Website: apple
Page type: customer-info-address
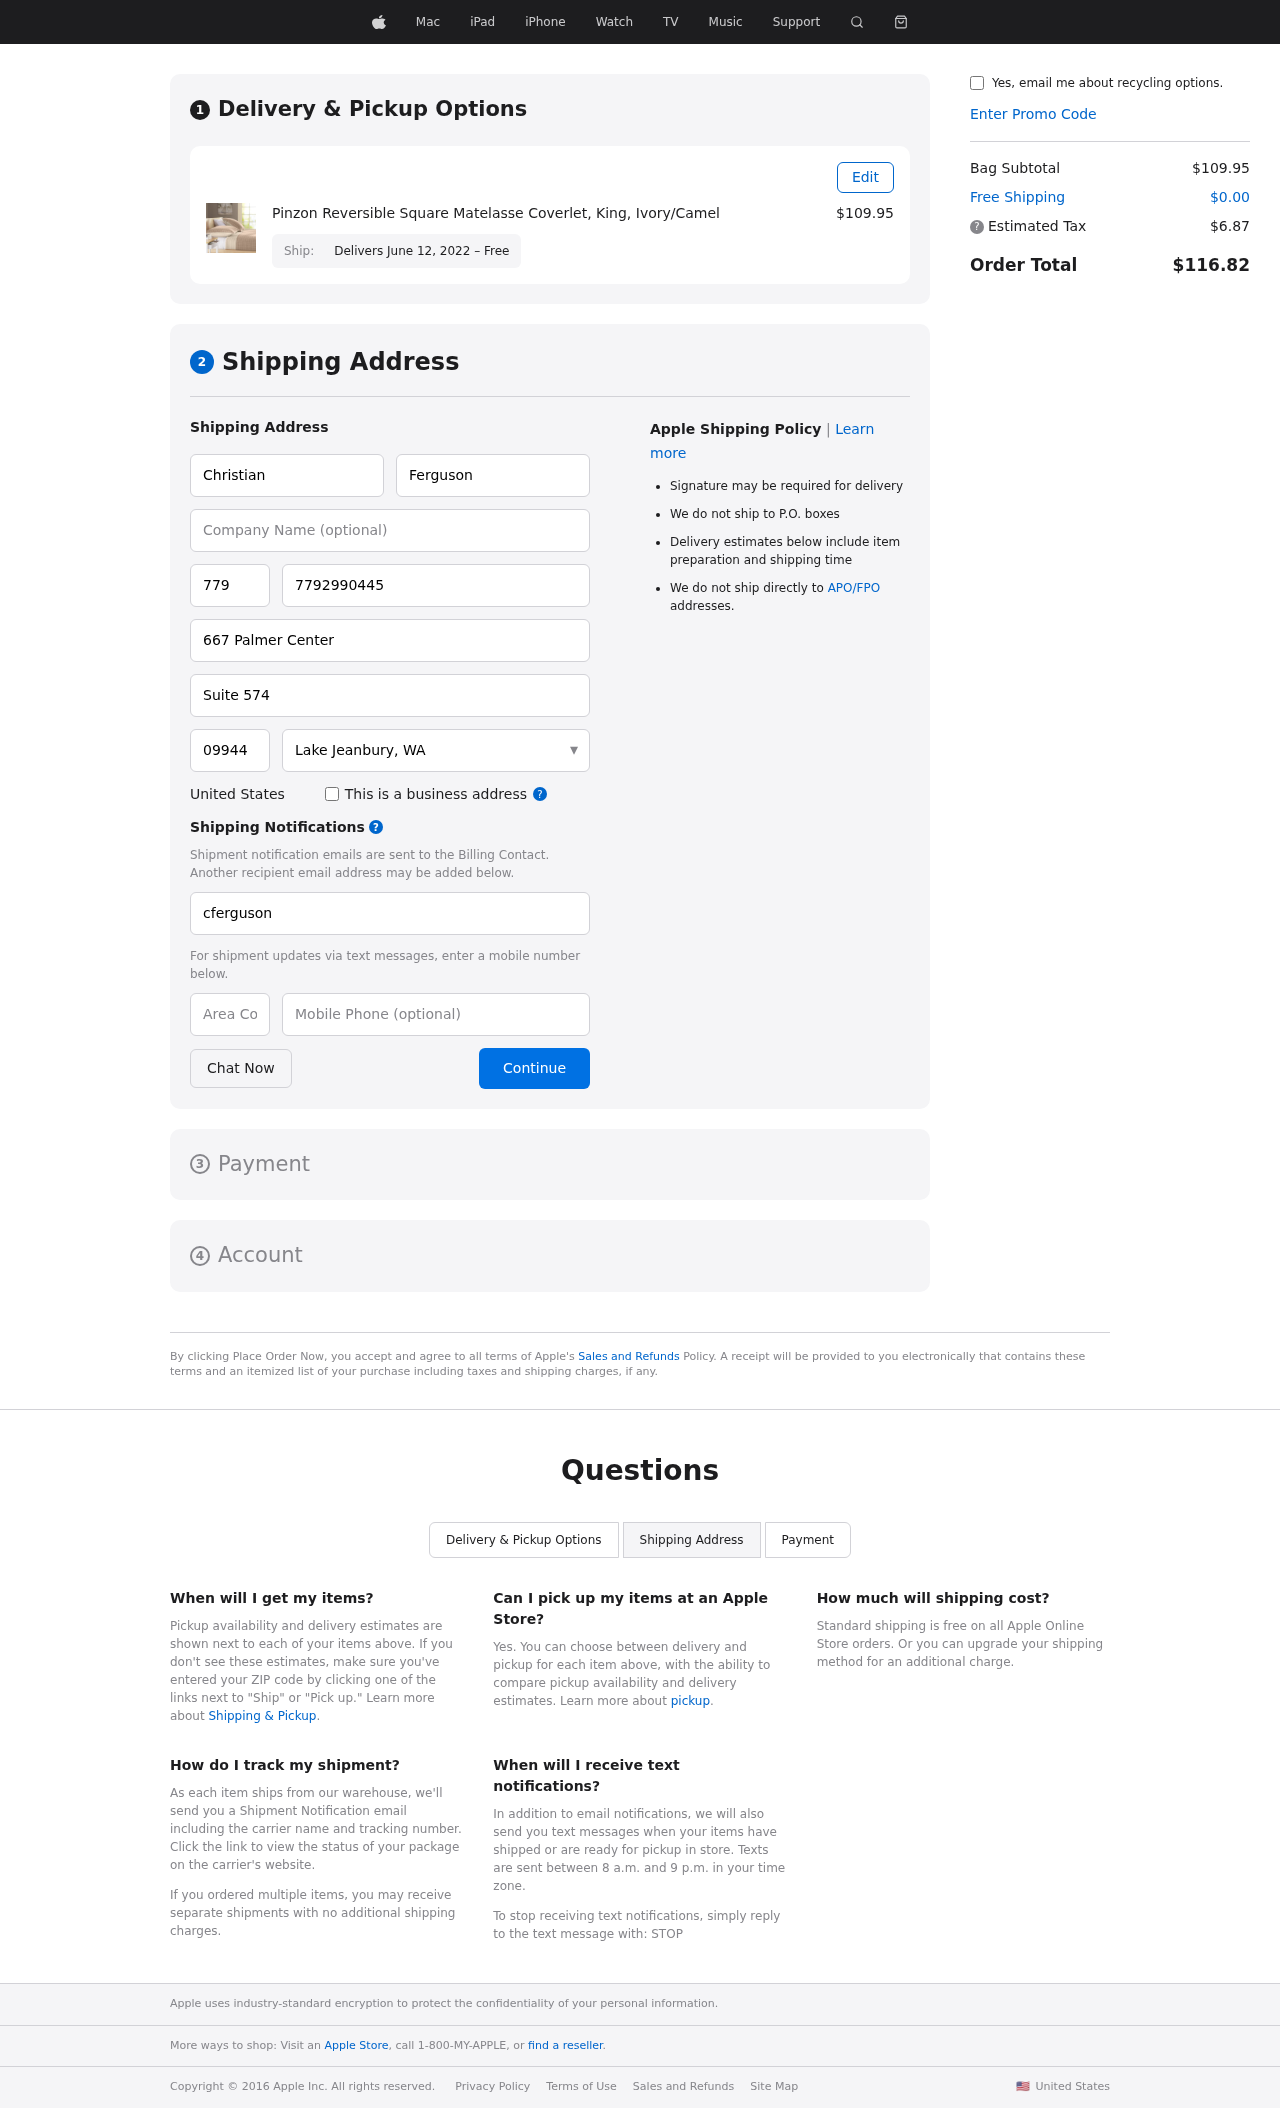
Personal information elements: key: PII_CITY_STATE
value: Lake Jeanbury, WA
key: PII_COUNTRY
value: United States
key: PII_EMAIL
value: cferguson@yahoo.com
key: PII_FIRSTNAME
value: Christian
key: PII_LASTNAME
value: Ferguson
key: PII_PHONE
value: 7792990445
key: PII_PHONE_AREA
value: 779
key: PII_POSTCODE
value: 09944
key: PII_STREET
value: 667 Palmer Center
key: PII_STREET2
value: Suite 574
Product elements: key: PRODUCT1_NAME
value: Pinzon Reversible Square Matelasse Coverlet, King, Ivory/Camel
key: PRODUCT1_PRICE
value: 109.95
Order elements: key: ORDER_DELIVERY_DATE
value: Delivers June 12, 2022 – Free
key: ORDER_SUBTOTAL
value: $109.95
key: ORDER_SHIPPING_COST
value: $0.00
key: ORDER_TAX
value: $6.87
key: ORDER_TOTAL
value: $116.82